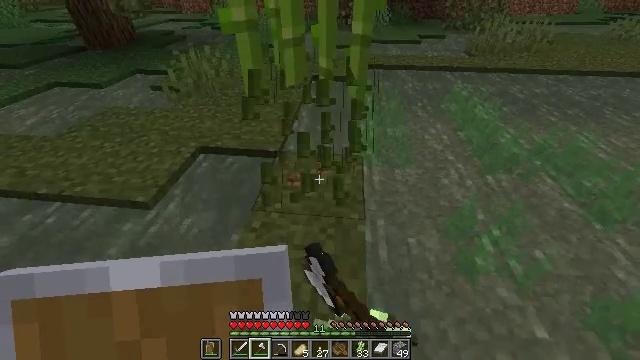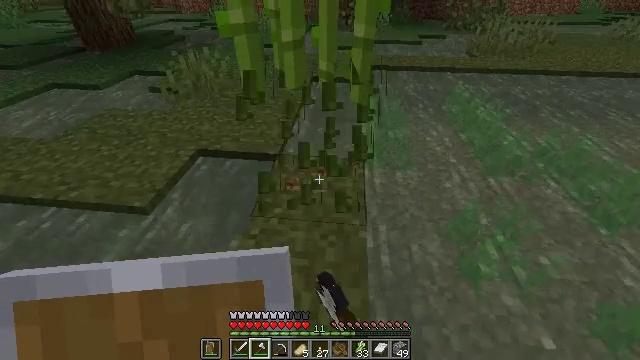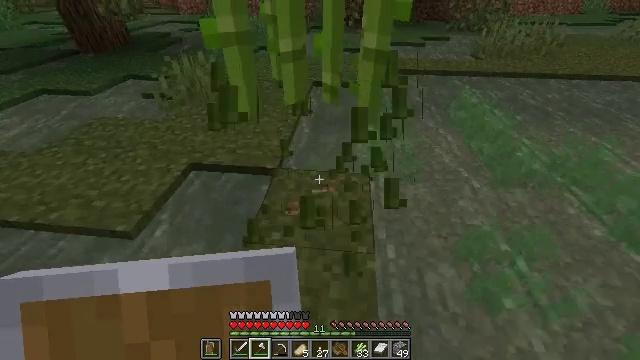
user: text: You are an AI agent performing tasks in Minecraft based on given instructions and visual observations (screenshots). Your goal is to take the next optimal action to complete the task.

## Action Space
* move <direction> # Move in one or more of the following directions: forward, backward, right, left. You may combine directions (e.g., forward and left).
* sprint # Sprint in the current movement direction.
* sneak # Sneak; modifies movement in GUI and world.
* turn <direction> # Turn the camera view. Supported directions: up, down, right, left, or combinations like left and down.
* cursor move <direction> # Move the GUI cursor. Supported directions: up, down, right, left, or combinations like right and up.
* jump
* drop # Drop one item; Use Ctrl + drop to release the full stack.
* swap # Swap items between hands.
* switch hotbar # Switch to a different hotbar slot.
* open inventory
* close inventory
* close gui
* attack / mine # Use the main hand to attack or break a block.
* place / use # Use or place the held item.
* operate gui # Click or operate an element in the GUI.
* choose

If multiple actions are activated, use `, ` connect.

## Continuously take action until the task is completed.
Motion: motion action
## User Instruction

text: Gather sugar cane for crafting.
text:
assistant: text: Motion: move forward
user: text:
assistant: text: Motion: move forward
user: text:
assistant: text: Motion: no_op